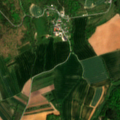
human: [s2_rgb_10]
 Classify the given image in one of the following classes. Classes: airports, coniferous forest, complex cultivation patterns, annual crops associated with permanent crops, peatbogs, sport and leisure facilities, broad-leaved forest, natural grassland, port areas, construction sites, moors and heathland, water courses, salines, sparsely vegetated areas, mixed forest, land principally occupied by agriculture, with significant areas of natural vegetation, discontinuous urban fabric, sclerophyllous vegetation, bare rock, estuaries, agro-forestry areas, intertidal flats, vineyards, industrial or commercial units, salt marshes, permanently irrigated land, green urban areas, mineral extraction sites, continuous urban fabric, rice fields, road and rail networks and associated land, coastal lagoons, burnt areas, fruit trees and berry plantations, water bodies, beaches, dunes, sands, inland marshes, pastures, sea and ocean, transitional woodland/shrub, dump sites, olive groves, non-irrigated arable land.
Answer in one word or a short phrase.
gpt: discontinuous urban fabric, non-irrigated arable land, land principally occupied by agriculture, with significant areas of natural vegetation, broad-leaved forest, mixed forest